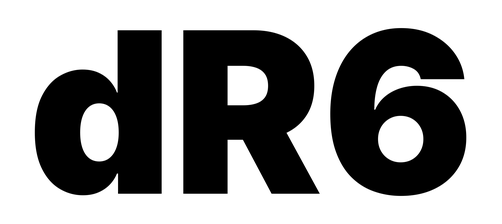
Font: Inter_Black